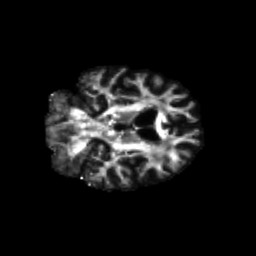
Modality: FA
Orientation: coronal
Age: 75
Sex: male
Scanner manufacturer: siemens
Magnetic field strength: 3 T
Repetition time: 4.71 s
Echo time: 0.0906 s